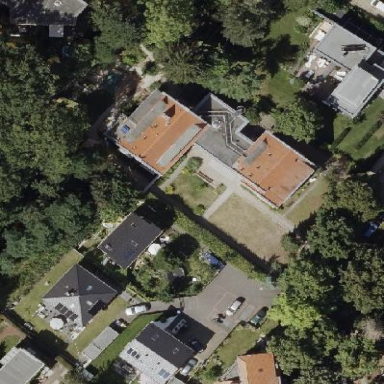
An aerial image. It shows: Kindergarten building.